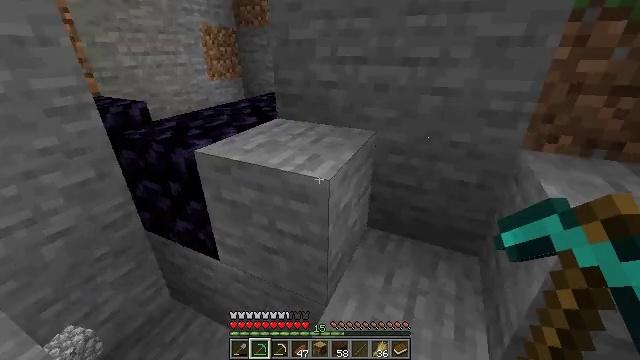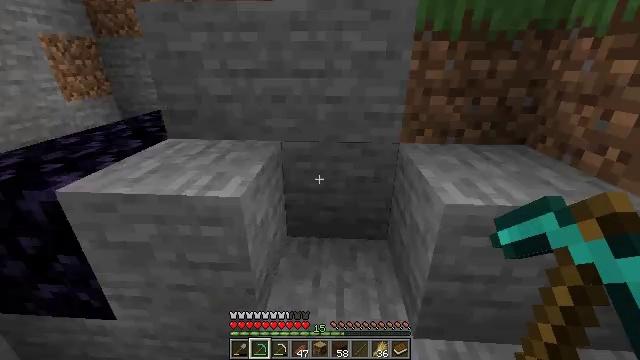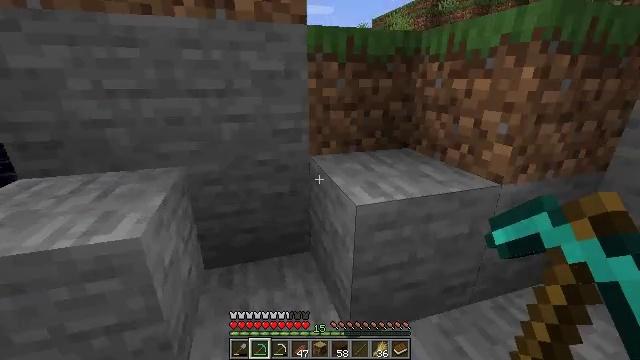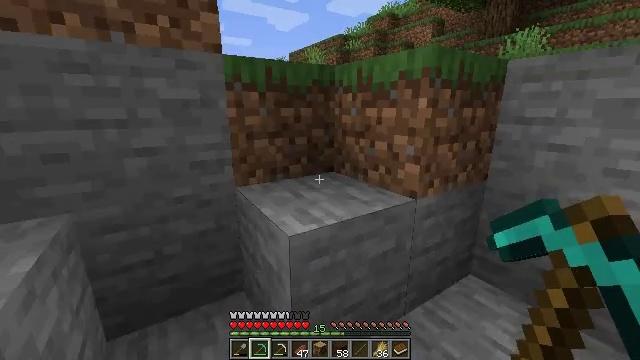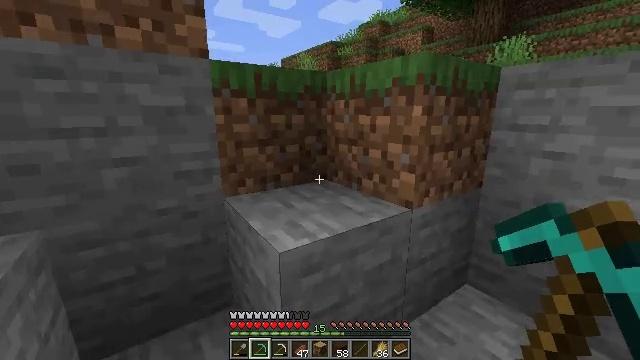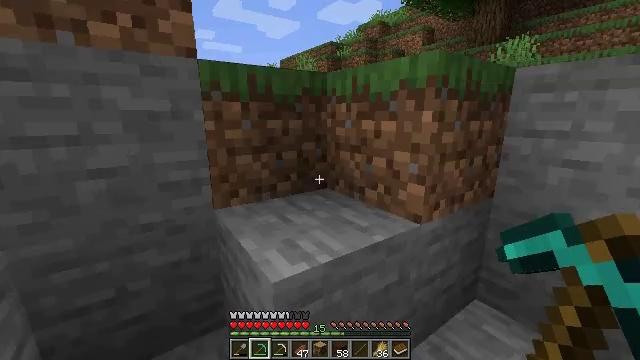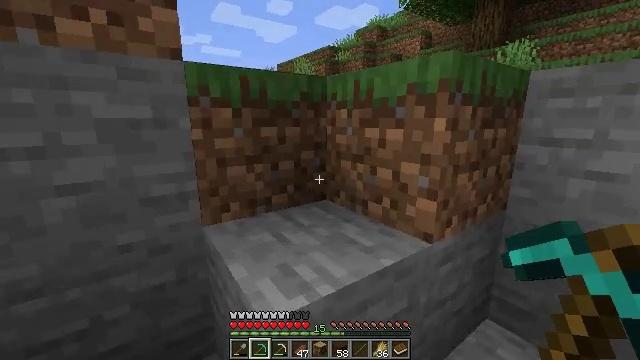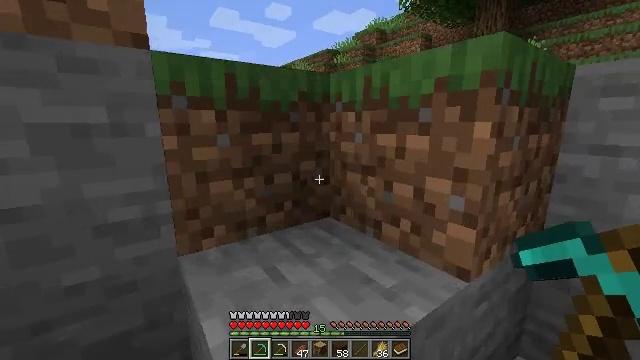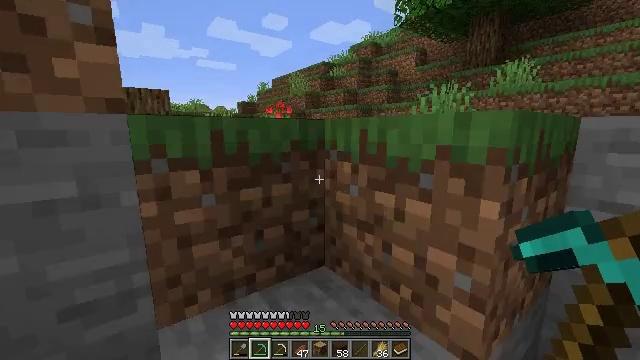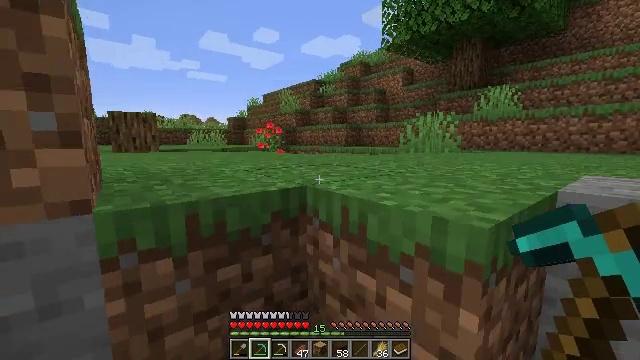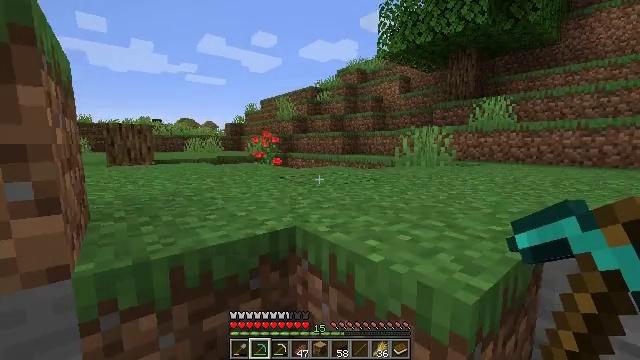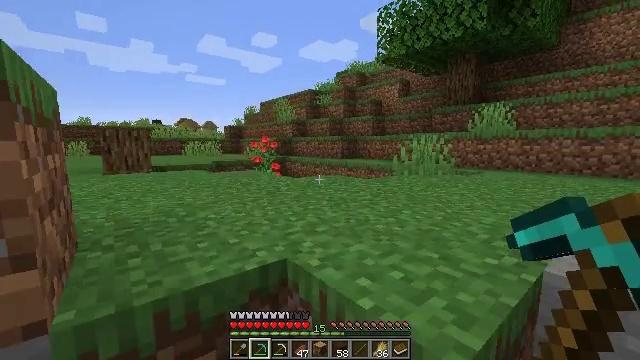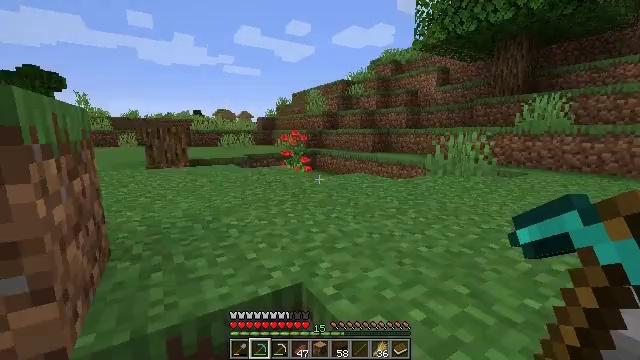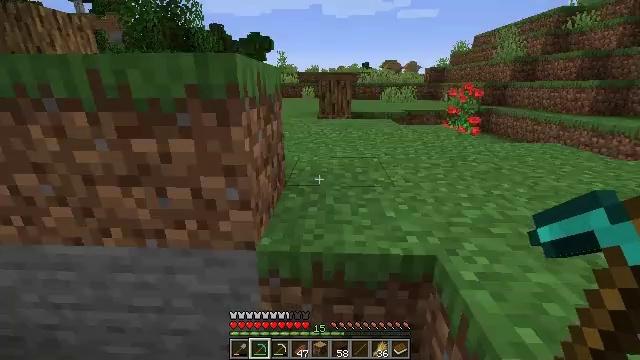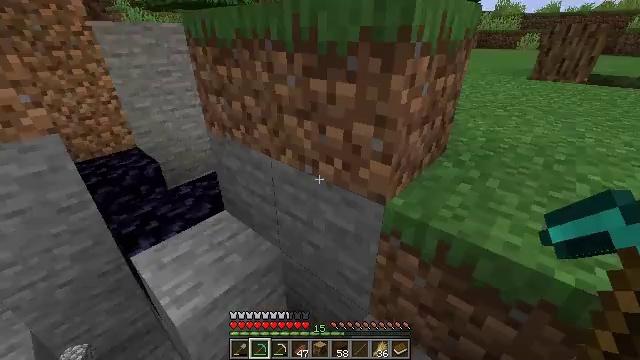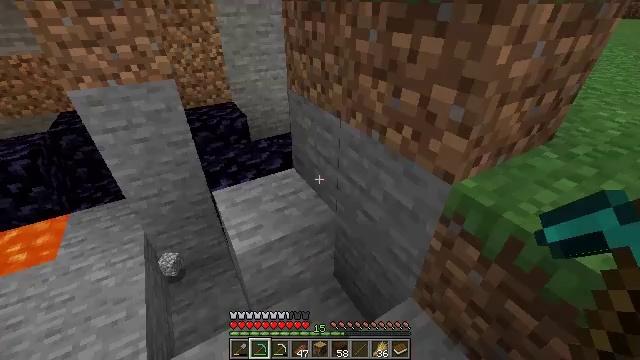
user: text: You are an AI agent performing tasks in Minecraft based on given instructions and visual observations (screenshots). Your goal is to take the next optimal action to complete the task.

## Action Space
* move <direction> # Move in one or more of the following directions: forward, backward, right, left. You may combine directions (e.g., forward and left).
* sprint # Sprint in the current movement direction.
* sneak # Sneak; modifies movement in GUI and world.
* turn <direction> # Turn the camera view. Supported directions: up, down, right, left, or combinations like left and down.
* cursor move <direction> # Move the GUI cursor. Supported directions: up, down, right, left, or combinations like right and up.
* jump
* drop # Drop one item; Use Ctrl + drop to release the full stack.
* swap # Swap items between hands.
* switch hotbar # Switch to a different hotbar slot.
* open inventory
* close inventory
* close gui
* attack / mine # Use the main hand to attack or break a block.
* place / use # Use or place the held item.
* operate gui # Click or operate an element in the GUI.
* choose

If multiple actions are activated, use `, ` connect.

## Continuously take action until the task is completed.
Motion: motion action
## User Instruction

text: Use obsidian, diamonds, and a book to craft an enchanting table.
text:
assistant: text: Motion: turn right and up
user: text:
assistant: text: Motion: turn right and up
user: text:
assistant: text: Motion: move forward, turn right and up
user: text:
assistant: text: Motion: move forward, turn right and up
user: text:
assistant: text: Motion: move forward
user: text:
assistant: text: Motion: move forward
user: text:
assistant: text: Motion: move forward
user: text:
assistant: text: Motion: move forward, turn up, jump
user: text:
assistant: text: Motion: move forward, turn right and up, jump
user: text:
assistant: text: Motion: move forward, jump
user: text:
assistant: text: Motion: move forward, jump
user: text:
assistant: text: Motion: move forward, turn left and down
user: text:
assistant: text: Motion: move forward, turn left and down
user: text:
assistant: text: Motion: turn left and down
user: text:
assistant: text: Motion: turn left and down
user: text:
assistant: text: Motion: turn left and down
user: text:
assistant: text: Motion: move left
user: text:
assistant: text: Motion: move left
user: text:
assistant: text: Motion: move left, turn right
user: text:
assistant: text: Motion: turn right and up
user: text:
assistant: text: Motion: turn right and up
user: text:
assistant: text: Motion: move forward, turn right and up
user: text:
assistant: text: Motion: move forward, turn right and up
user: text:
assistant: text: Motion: move forward, turn right and up
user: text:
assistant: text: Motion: move forward
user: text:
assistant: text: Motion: move forward, jump
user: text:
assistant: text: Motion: move forward, jump
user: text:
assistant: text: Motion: move forward, jump
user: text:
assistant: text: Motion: move forward, jump
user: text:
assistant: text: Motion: move forward